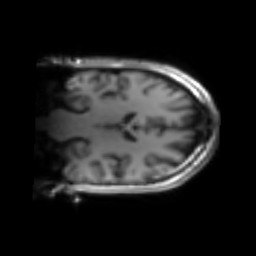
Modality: inplaneT1
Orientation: coronal
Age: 22
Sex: male
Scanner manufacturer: siemens
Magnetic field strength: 3 T
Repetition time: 1.2 s
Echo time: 0.00251 s